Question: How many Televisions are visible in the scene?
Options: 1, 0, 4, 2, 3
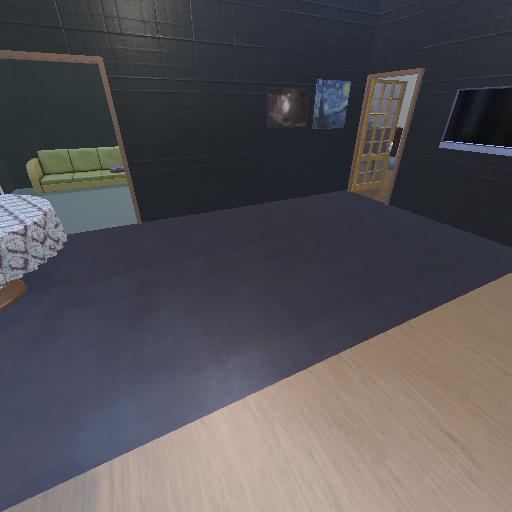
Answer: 1